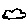
Label: cloud